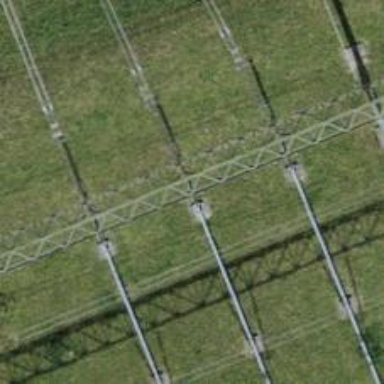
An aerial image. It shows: Insulator used in power systems.